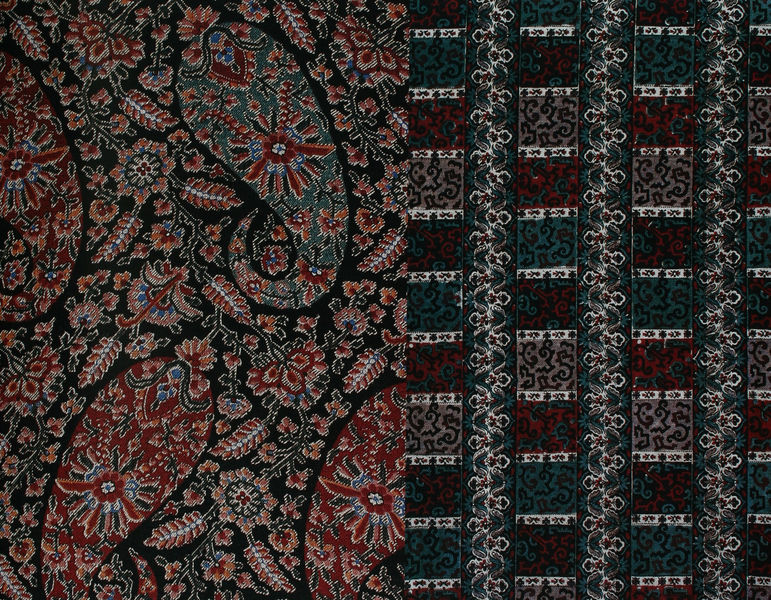
Titel: Detail eines Kleiderdrucks; Detail eines Stoffs für ein Hauskleid
Standort: Kyoto (Japan)
Institution: Kyoto Costume Institute
Schlagwörter: blau, blätter, dunkel, weiß, grün, ausschnitt, blume, blumen, braun, bunt, grau, hintergrund, orange, schwarz, türkis, blüte, blüten, rot, schal, tuch, muster, ornament, teppich, wand, federn, felder, zweige, bestickt, stickerei, stoff, stoffe, blatt, pflanzen, seide, ranken, zwei, linien, bordüre, tapete, gobelin, wandteppich, wolle, detail, floral, ornamente, verzierung, gestreift, streifen, foto, fotografie, photographie, rechtecke, blütenblätter, stiele, stile, karos, untergrund, blumenmuster, motiv, orient, stilisiert, quer, brokat, graphisch, ranke, photo, senkrecht, quadrate, geometrisch, farbfoto, dicht, horizontal, waagerecht, bordeauxrot, grund, ähren, gewebe, bänder, filigran, textil, indien, wandbehang, gewebt, kästchen, quadrat, garn, islam, weben, ornamnet, tropfen, details, weberei, alternierend, paisley, rasterung, regelmäßig, sternförmig, senkrechte, vertikal, borten, geknüpft, gewoben, stoffmuster, grundlage, gleichmäßig, stoffdruck, aderung, florare muster, prokat, paseli, silberbrokat, ovale formen, maßarbeit, gewiben, paisleymuster